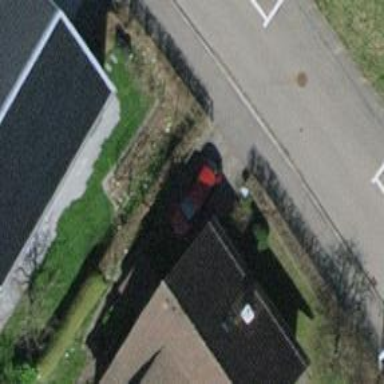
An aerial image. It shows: Hedge barrier.